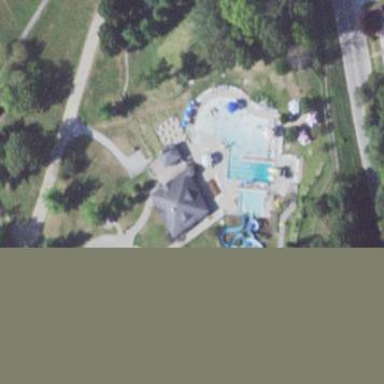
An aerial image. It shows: Fence surrounding water park.